Current action and preconditions to check: trajectory_clear

Your task: For each precondition in the list above, predict whether it will hold at this action.

Consider the current scene as observed from the mobile robot's camera, and analyze the predicted future states of all dynamic agents (e.g., people, animals, vehicles, or any moving entities) within the NEXT SECOND.

IMPORTANT: Only answer "very likely" if you are absolutely certain—based on strong, clear evidence—that a dynamic agent will violate the precondition in the predicted future state. Do NOT answer "very likely" for unlikely, ambiguous, or low-probability risks.

Ask yourself for each precondition: Is there a high probability, with clear and convincing evidence, that the predicted future states of any dynamic agent will interfere with the predicted future state of the currently executing action within the NEXT SECOND, causing that precondition to fail?

Assess the risk level based on these predictions. Use "likely" or "very likely" if motions create a clear risk of interference.

Use "neutral" or "improbable" if agents are nearby but their predicted paths are clearly diverging or non-conflicting.

Failure Risk Categories: "very improbable", "improbable", "neutral", "likely", "very likely"

Answer Format: Output ONLY the probability_of_failure value from these categories: "very improbable", "improbable", "neutral", "likely", "very likely"

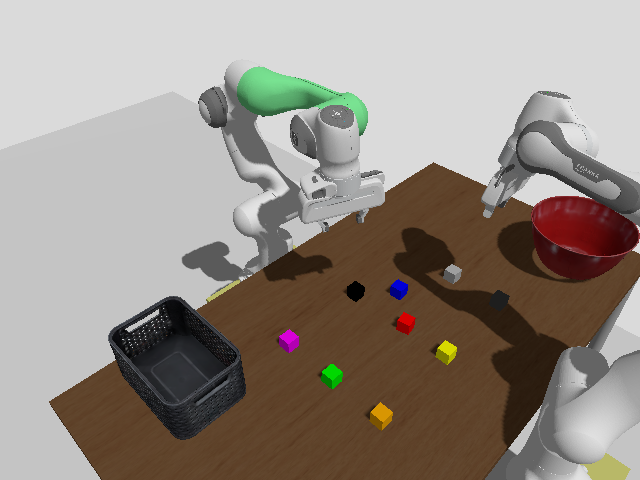

Answer: very improbable